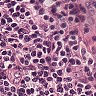
Metastatic tissue present: no